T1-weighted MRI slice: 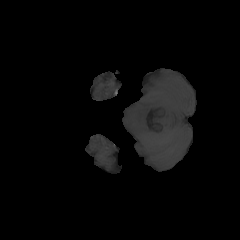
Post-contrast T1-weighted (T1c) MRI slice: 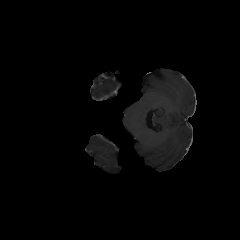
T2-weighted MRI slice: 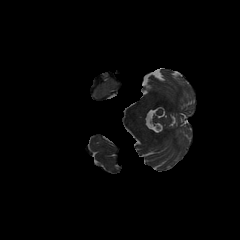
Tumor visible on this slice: no